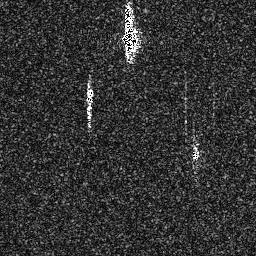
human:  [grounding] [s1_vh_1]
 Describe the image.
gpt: In the satellite image, there is  <ref>1 medium ship </ref> <box>[[46, 0, 55, 25, 0]]</box> located at top.